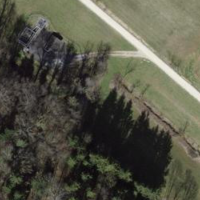
EUNIS habitat code: 52
Species observed at this site:
Lythrum salicaria
Tettigonia viridissima
Pseudochorthippus parallelus
Maniola jurtina
Chorthippus biguttulus
Melanargia galathea